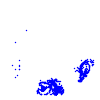
Particle: pion